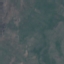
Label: HerbaceousVegetation